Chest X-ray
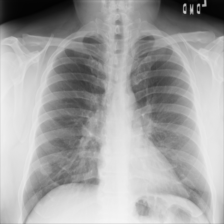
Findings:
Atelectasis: negative
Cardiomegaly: negative
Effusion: negative
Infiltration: negative
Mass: negative
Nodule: positive
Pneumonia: negative
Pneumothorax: negative
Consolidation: negative
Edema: negative
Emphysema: negative
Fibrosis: negative
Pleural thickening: negative
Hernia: negative